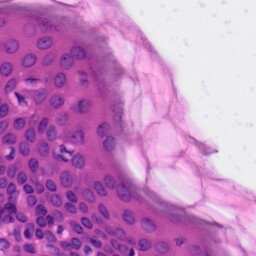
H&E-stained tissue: Skin